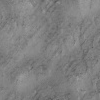
Atmospheric dust classification: not_dusty